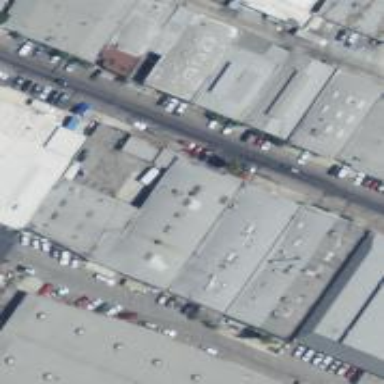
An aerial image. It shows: Warehouse building.